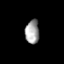
Tissue: prostate
Cell type: T cells
Senescence score: 0.3225
Nuclear area (px): 329
Mean DAPI intensity: 157.62